Field crop: maize
Growth stage: 2
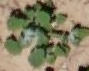
Species: chenopodium